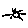
Label: sun